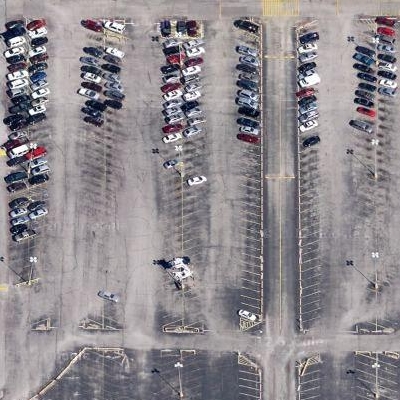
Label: gParking